Interaction volume radius: 10 \u00c5
Interaction volume height: 30 \u00c5
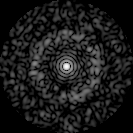
Disorder parameter: 0.8347